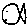
Label: fish